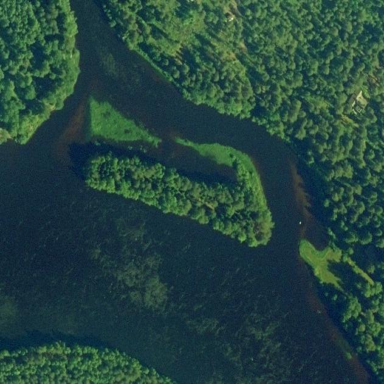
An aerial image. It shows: Forested islet.